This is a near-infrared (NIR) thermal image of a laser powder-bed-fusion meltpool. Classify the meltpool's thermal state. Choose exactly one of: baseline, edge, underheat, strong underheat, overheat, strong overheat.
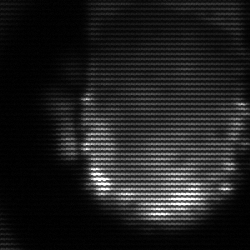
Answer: baseline